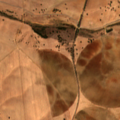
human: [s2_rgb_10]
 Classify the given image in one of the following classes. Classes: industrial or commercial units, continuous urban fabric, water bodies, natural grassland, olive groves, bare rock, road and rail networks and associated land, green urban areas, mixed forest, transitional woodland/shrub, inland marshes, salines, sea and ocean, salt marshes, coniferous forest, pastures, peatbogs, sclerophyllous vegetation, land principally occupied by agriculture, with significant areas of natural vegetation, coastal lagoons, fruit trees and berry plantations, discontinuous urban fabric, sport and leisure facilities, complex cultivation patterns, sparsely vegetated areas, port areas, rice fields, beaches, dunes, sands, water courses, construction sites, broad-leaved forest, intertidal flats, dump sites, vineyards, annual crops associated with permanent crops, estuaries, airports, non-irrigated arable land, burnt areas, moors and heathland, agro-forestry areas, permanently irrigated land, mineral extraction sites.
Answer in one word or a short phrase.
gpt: non-irrigated arable land, permanently irrigated land